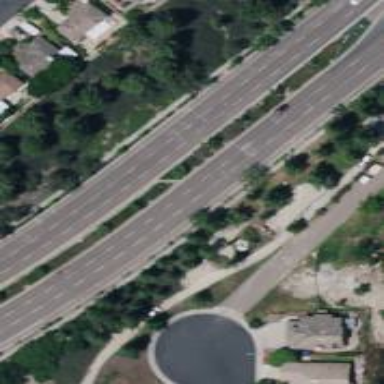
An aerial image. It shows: Expressway with asphalt surface categorized as trunk highway.